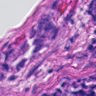
Metastatic tissue present: yes